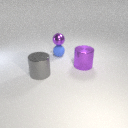
small blue rubber sphere to the left of large purple metal cylinder